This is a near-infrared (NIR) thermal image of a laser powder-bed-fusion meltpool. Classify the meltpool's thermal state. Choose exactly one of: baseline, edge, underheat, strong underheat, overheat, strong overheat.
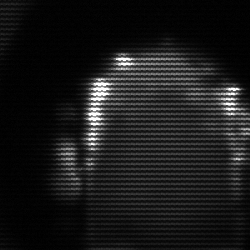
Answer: baseline